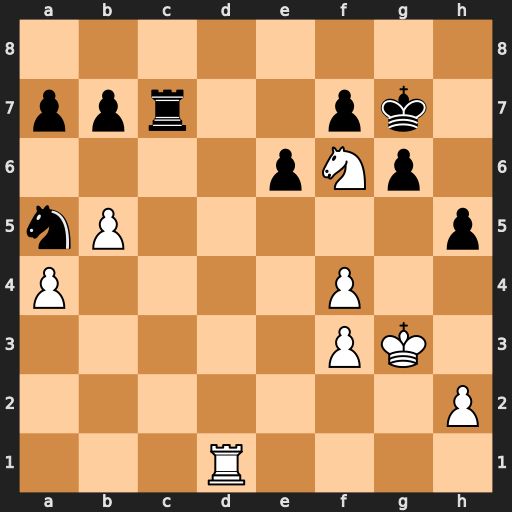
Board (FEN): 8/ppr2pk1/4pNp1/nP5p/P4P2/5PK1/7P/3R4
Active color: w
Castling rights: -
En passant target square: -
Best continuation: Ne8+ Kf8 Nxc7